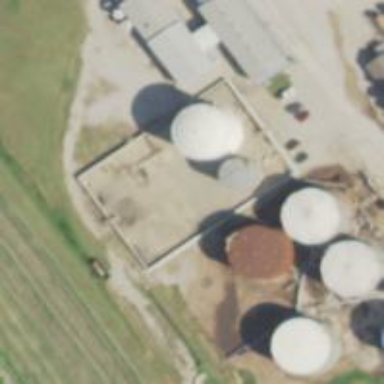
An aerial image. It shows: Storage tank that is man-made.